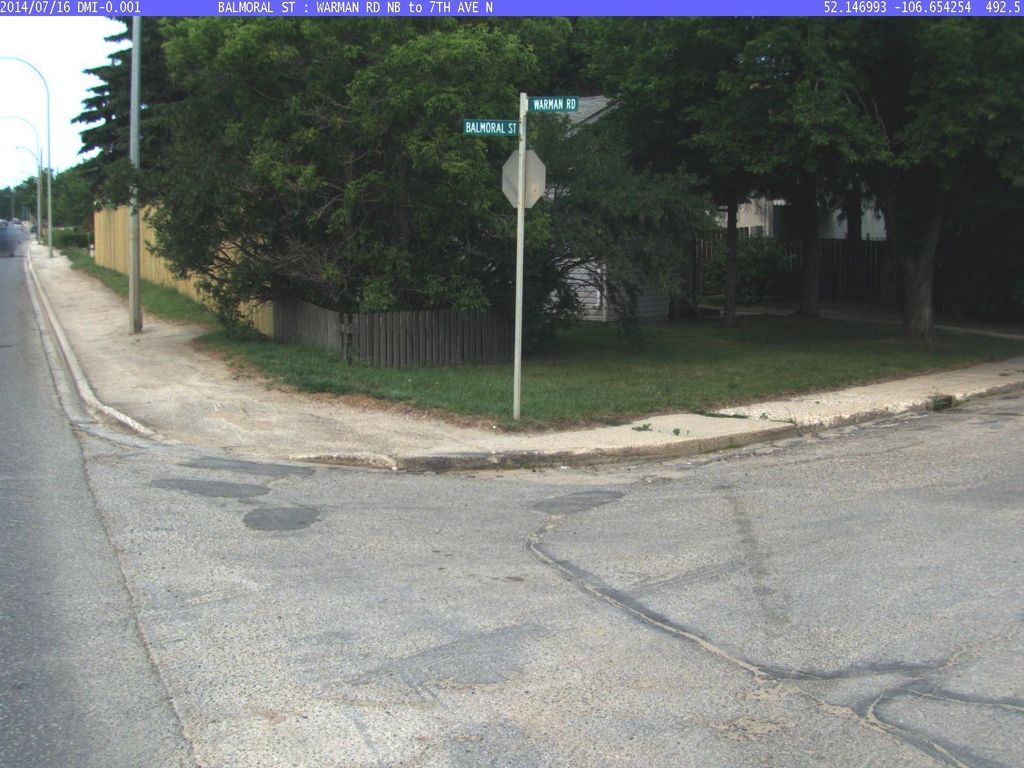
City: saskatoon